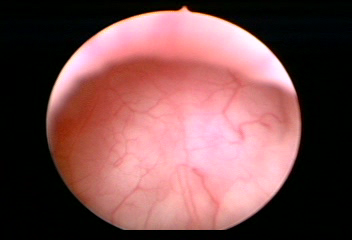
Modality: WLC
Class: Normal mucosa
Bladder cancer association: No